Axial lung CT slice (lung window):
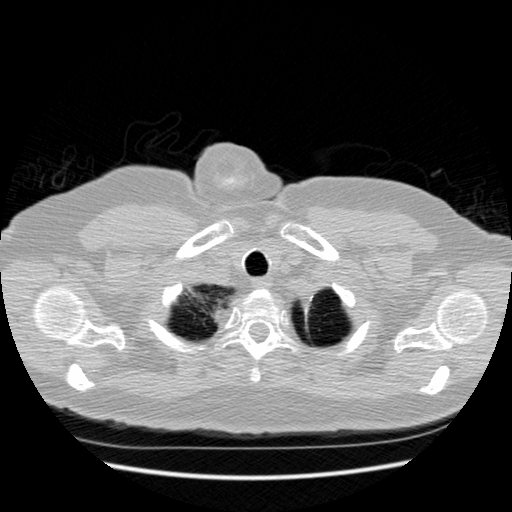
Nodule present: no